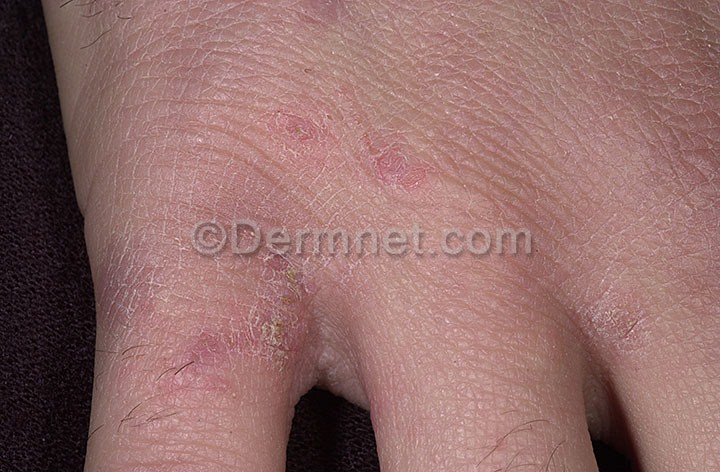
Disease: Scabies Lyme Disease and other Infestations and Bites